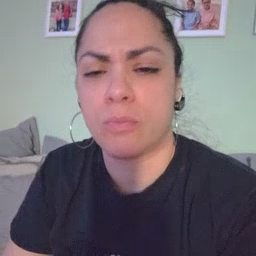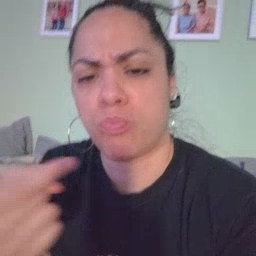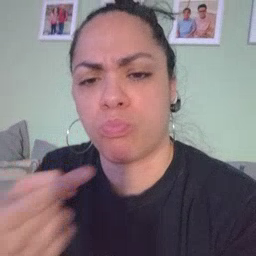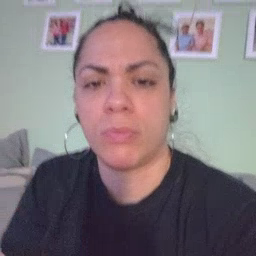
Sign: owie